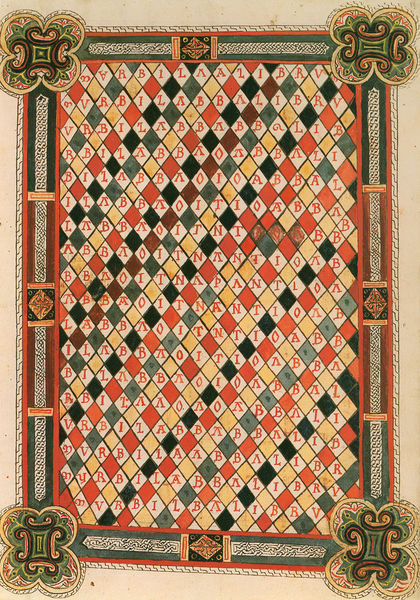
Titel: Fanlo Beatus
Institution: New York, Pierpont Morgan Library
Schlagwörter: bunt, tafel, einfach, karos, buchstaben, mittelalter, dekorativ, buchmalerei, alphabet, runen, alfabet